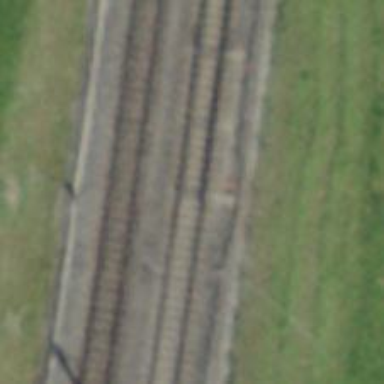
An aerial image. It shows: Railway switch.